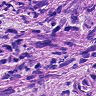
Metastatic tissue present: yes